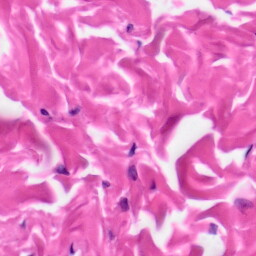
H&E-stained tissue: Skin